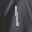
Label: 1